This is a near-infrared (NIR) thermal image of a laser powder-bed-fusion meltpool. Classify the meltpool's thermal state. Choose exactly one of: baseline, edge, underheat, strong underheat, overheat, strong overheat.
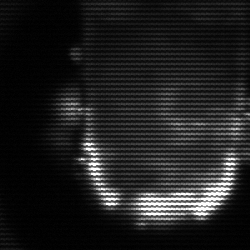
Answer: baseline